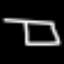
Label: square